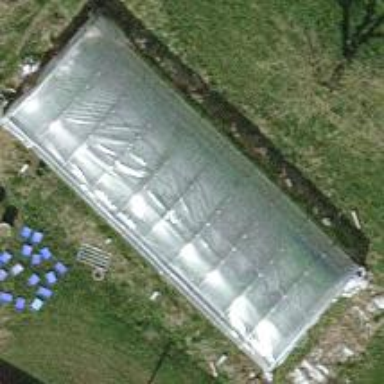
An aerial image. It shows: Greenhouse.